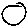
Label: circle